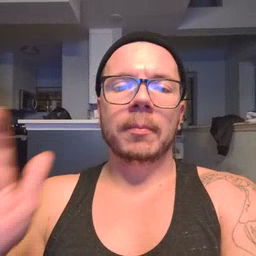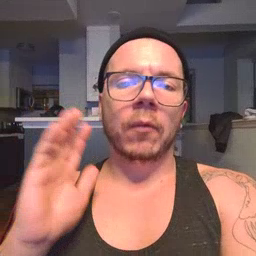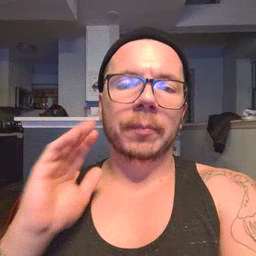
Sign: before